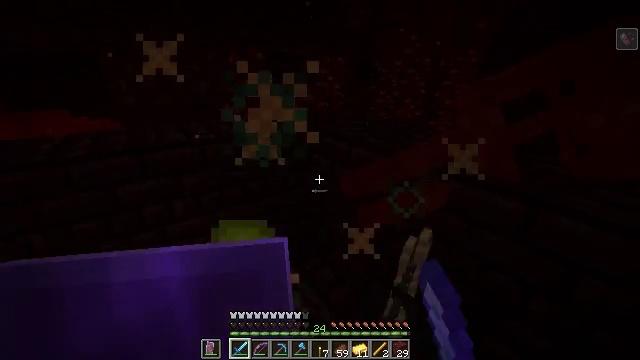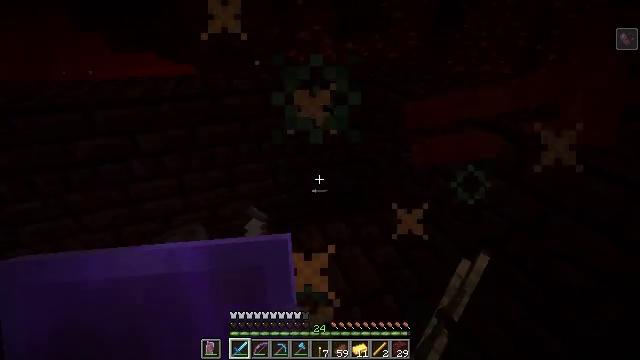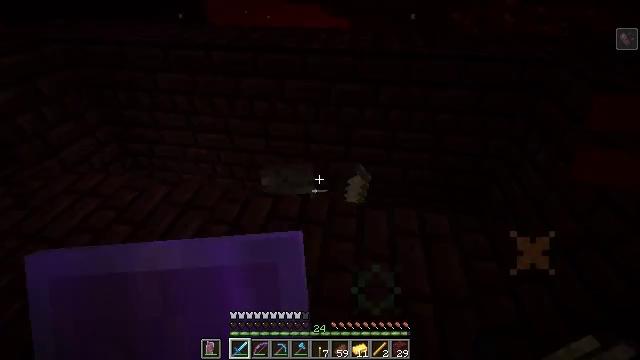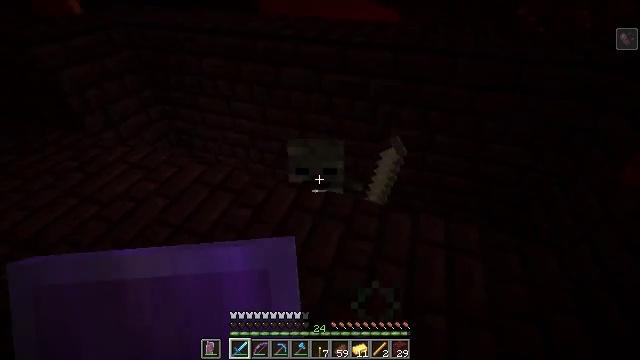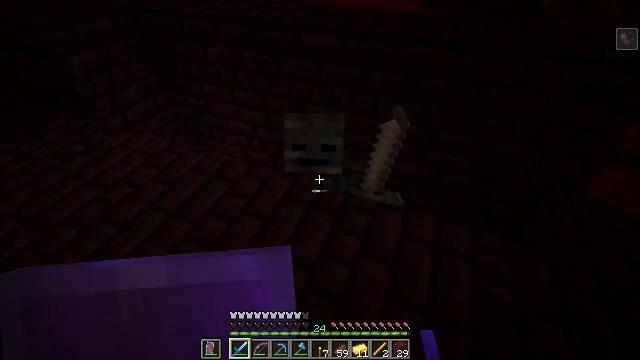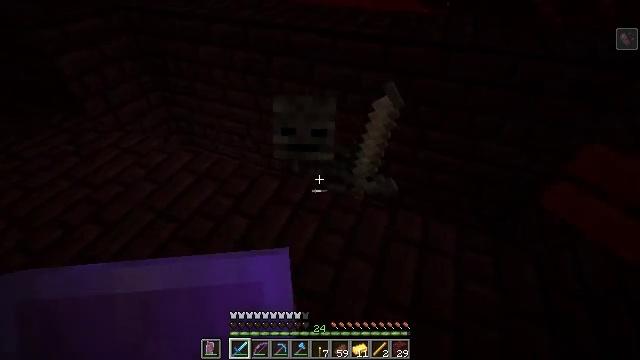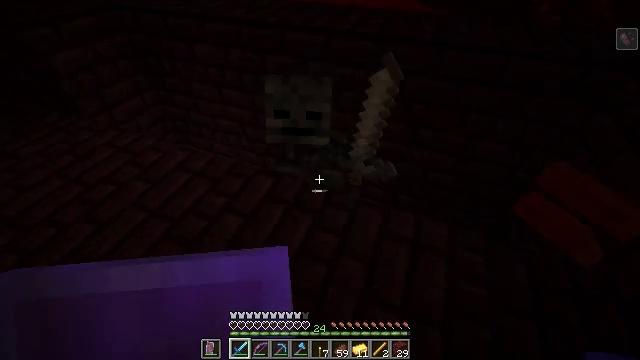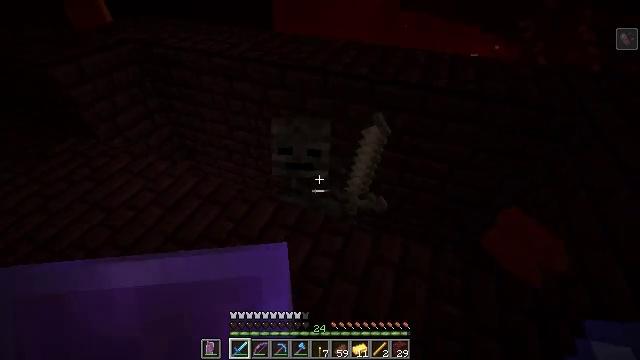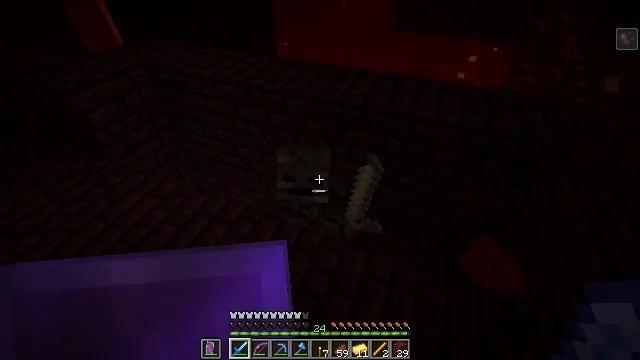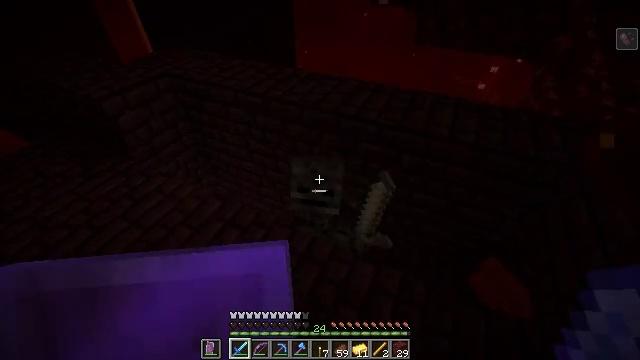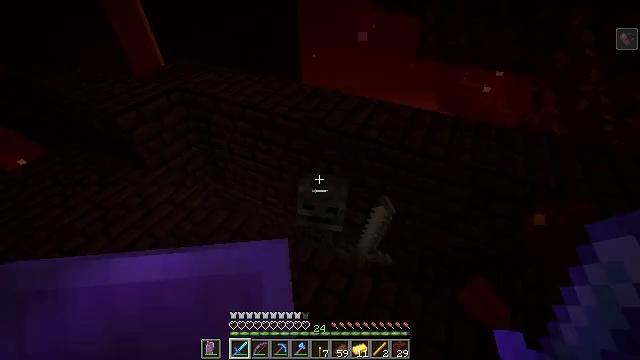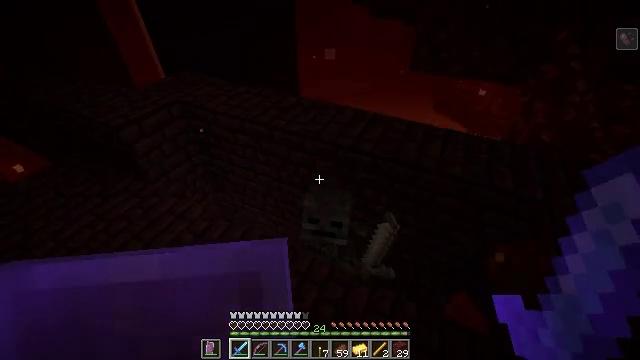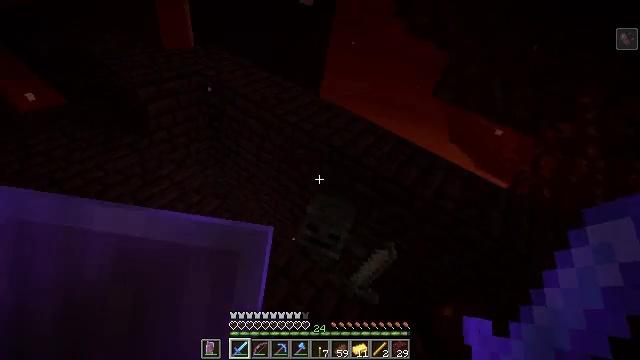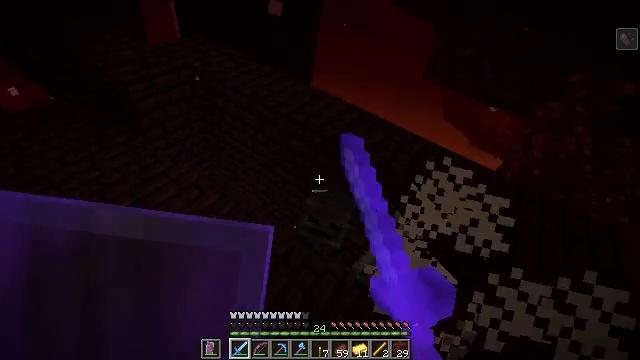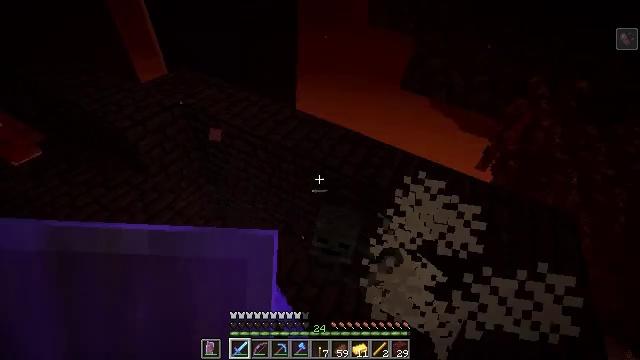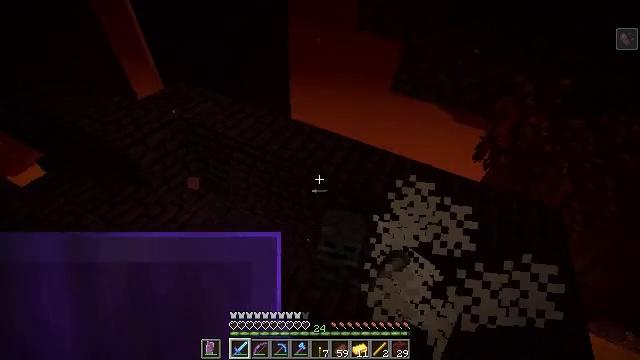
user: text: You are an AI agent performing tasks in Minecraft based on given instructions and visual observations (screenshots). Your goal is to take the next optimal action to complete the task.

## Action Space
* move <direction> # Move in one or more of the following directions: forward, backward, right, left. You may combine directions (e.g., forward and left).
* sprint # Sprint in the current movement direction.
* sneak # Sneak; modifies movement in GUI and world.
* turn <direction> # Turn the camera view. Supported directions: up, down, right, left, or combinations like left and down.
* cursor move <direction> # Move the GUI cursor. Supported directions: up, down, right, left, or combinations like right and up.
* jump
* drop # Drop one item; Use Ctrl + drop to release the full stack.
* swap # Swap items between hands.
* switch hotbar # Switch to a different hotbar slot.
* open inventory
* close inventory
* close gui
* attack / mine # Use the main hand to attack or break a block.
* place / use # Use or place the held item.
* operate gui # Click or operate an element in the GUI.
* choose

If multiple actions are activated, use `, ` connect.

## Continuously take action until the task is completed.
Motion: motion action
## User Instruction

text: Hunt nether mobs.
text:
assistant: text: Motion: turn left and down
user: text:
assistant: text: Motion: turn left and down
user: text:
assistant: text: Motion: move right, turn left and down
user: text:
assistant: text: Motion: move right, turn left and down
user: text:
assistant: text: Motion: no_op
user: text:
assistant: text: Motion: no_op
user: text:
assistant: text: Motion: jump
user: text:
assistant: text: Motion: jump
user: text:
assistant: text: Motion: turn left and up, jump
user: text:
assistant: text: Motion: turn left
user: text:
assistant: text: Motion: no_op
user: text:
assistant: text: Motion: attack / mine
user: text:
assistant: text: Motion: turn right and down, attack / mine
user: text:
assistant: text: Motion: turn right, attack / mine
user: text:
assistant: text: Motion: attack / mine
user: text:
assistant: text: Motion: turn right, attack / mine
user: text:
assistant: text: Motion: turn right and down, attack / mine
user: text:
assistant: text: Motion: move left, turn right and up, attack / mine
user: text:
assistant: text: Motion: move left, turn right and down, attack / mine
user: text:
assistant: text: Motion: move left, turn right, attack / mine
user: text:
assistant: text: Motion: move left, turn right and down
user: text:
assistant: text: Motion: move forward and move left, turn right and down
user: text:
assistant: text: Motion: move forward and move left
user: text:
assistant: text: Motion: move forward and move left
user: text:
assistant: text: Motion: move forward
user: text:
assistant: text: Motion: move forward
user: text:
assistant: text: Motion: move forward, turn left and up
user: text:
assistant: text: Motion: move forward, turn up
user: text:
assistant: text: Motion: attack / mine
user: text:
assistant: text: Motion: turn right and up, attack / mine